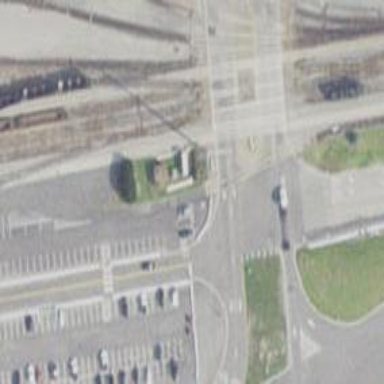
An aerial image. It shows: Railway level crossing.